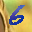
Label: 6